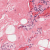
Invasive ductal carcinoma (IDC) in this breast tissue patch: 0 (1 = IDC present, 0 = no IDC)